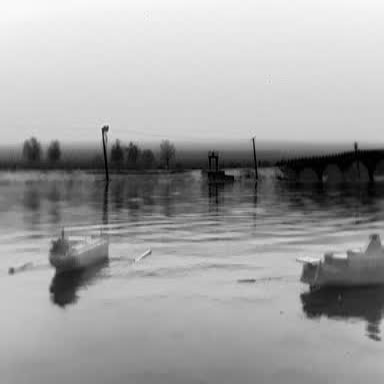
There are two objects shown in the infrared image, including a liner, and a container_ship.